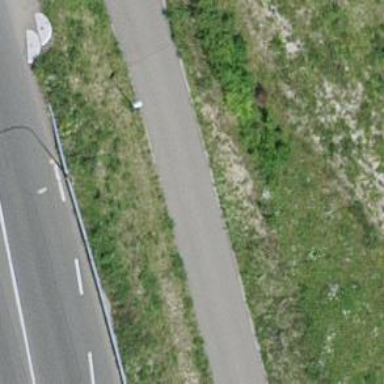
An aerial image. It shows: Asphalt cycleway.